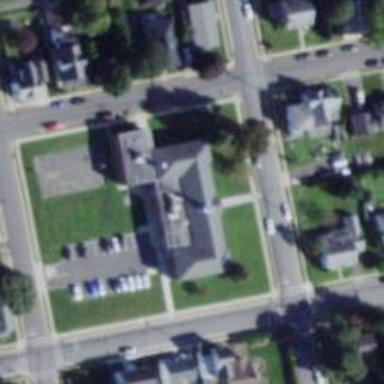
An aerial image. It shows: School.